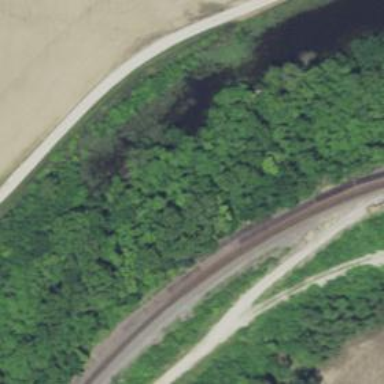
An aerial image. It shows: Railway track.